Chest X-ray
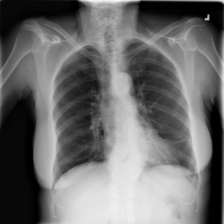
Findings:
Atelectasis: positive
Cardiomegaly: negative
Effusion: negative
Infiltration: positive
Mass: negative
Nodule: negative
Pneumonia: negative
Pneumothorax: negative
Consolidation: negative
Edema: negative
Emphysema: negative
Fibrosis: negative
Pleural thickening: negative
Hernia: negative